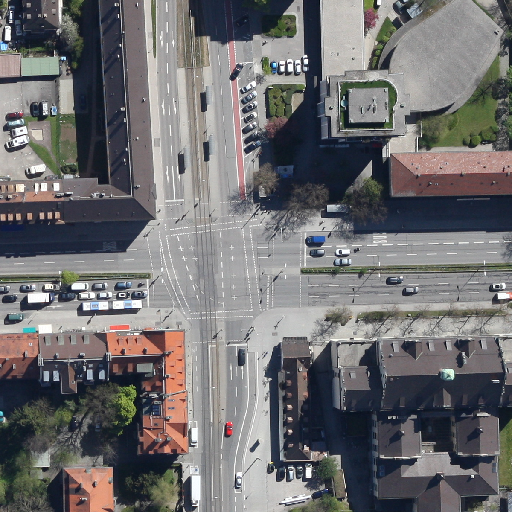
Referring expression: heavy-duty vehicle driving on the road